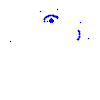
Particle: electron